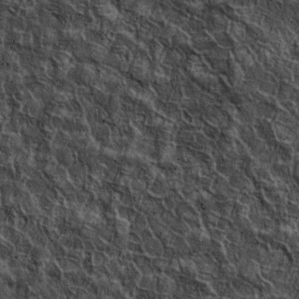
Label: non_frost